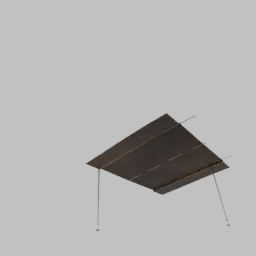
Label: lighting